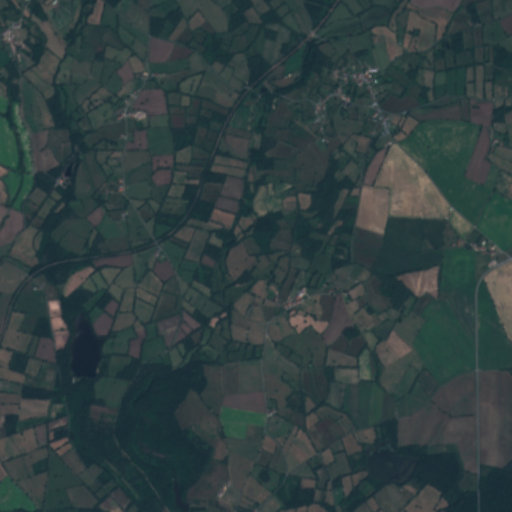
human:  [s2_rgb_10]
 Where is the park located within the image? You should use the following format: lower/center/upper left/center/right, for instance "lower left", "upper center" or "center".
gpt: The park is located in the center right of the image.
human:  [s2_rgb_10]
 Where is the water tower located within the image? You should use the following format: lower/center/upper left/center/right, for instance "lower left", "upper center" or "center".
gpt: The water tower is located in the upper right of the image.
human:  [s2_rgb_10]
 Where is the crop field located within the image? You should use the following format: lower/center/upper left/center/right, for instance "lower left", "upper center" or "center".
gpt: There is no crop field in the image.